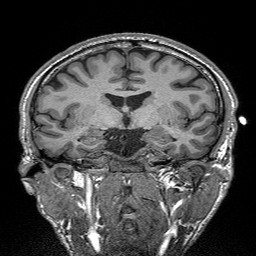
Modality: T1w
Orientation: sagittal
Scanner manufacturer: siemens
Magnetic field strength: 3 T
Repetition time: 2.3 s